Question: I extract data from SAP R/3 and create Excel reports manually.
I can add columns and use formulas to get required result, you can see in below screen shot. The highlighted yellow columns needs to add and get required result using mentioned formulas.
### Mat count Daily Report

I am working on macros but can't get result.
This Excel sheet has 4 tabs
1. Pivot Table
2. Mat Report- As mentioned above screen as it is
3. Auto/ Non Auto: From Status (Last Column)
I can filter and choose Auto and Non Auto data and create Auto and Non Auto new tab and get data.
Below is the code I have so far:
'''
Sub LoadData() ' ' LoadData Macro '
' With ActiveSheet.QueryTables.Add(Connection:= _ "TEXT;C:\Data\data.csv", Destination:=Range("$A$1"))
.Name = "data"
.FieldNames = True
.RowNumbers = False
.FillAdjacentFormulas = False
.PreserveFormatting = True
.RefreshOnFileOpen = False
.RefreshStyle = xlInsertDeleteCells
.SavePassword = False
.SaveData = True
.AdjustColumnWidth = True
.RefreshPeriod = 0
.TextFilePromptOnRefresh = False
.TextFilePlatform = 437
.TextFileStartRow = 1
.TextFileParseType = xlDelimited
.TextFileTextQualifier = xlTextQualifierDoubleQuote .TextFileConsecutiveDelimiter = False
.TextFileTabDelimiter = False
.TextFileSemicolonDelimiter = False
.TextFileCommaDelimiter = True
.TextFileSpaceDelimiter = False
.TextFileColumnDataTypes = Array(1, 1, 1, 1, 1, 1, 1, 1, 1, 1, 1) .TextFileTrailingMinusNumbers = True
.Refresh BackgroundQuery:=False End With
End Sub
'''
I am using above code to load data from .csv file which is extracted in C drive location. After that I want to format the Excel sheet to add required column with formula but it does not.
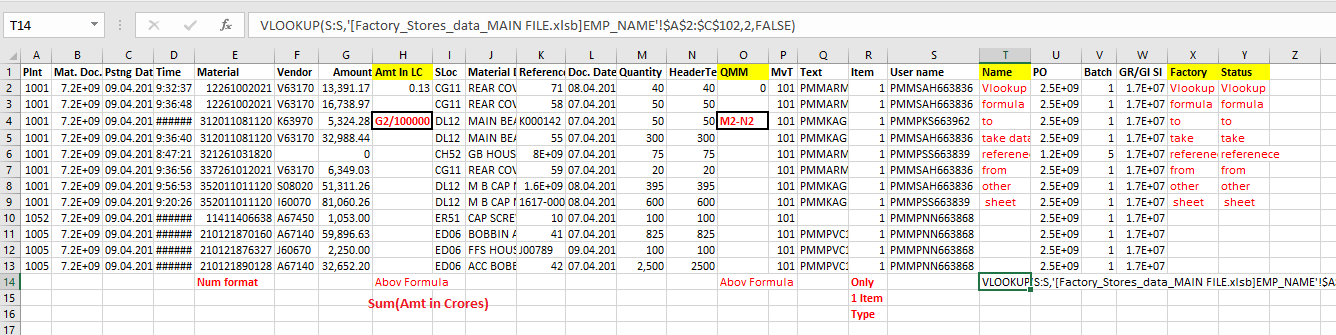
Answer: well, I would try another way as VBA, since you are doing a typical ETL task. Use for that the free <URL>, add the missing columns in order to get a table as source for your pivot-table.